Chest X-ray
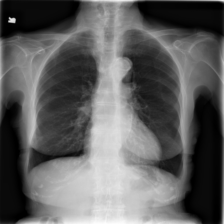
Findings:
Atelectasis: negative
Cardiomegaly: negative
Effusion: negative
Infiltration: negative
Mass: negative
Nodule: negative
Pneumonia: negative
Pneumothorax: negative
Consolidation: negative
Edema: negative
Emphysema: negative
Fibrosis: negative
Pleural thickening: negative
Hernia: negative